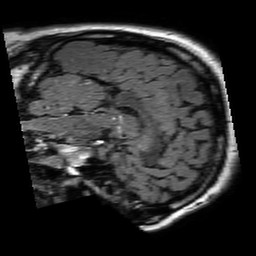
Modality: FLAIR
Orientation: sagittal
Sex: male
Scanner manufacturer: philips
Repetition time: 11 s
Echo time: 0.125 s